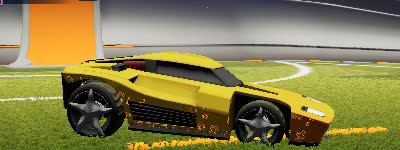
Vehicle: breakout